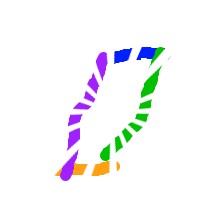
Shape: parallelogram